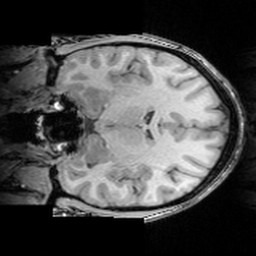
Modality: T1w
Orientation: coronal
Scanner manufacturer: siemens
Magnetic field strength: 3 T
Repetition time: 1.63 s
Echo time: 0.00311 s